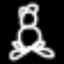
Label: frog